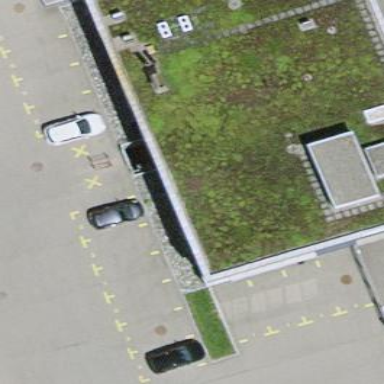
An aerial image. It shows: Street-side parking area.